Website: crate-barrel
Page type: delivery-shipping
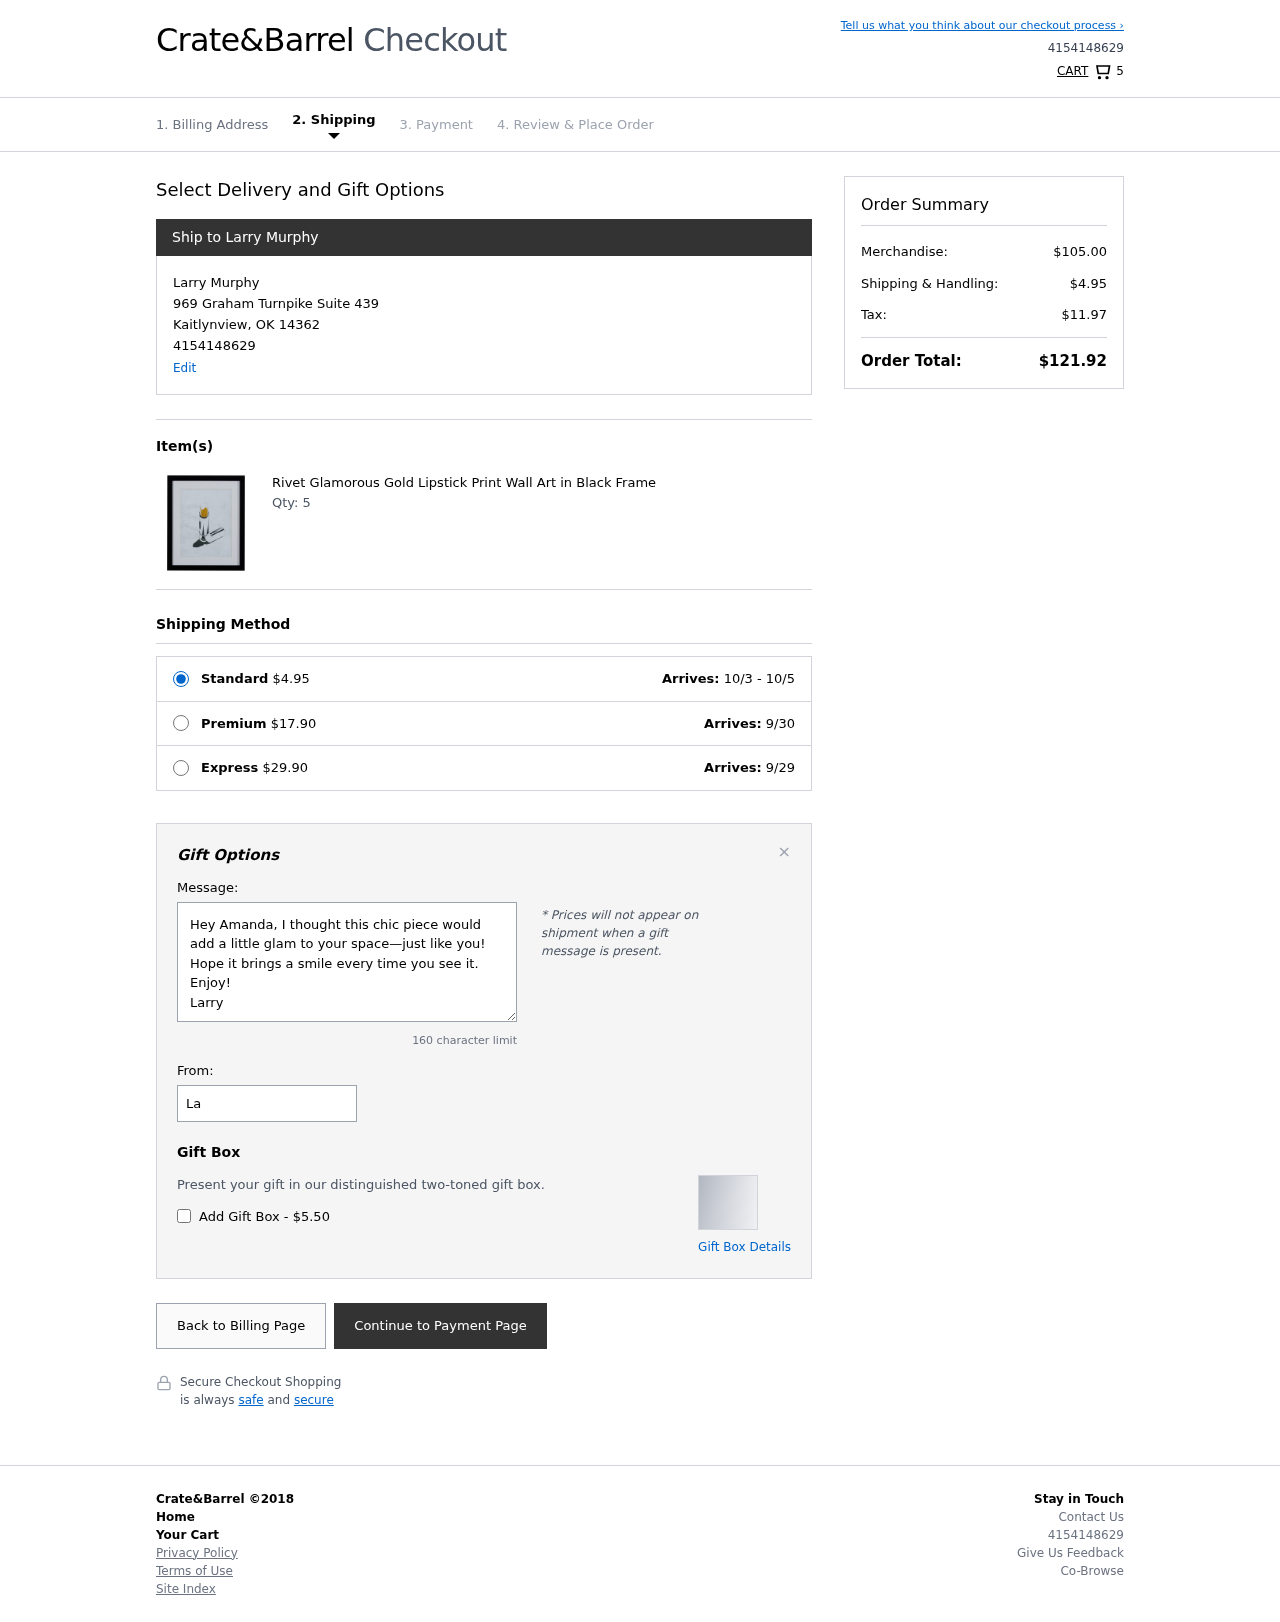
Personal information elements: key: PII_CITY
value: Kaitlynview
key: PII_FULLNAME
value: Larry Murphy
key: PII_PHONE
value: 4154148629
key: PII_POSTCODE
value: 14362
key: PII_STATE_ABBR
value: OK
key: PII_STREET
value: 969 Graham Turnpike Suite 439
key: PII_FIRSTNAME
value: Larry
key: PII_LASTNAME
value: Murphy
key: PII_FULLNAME2
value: Larry Murphy
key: PII_FULLNAME3
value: Larry Murphy
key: PII_FIRSTNAME2
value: Larry
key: PII_FIRSTNAME3
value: Larry
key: PII_LASTNAME2
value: Murphy
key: PII_LASTNAME3
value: Murphy
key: PII_FIRSTNAME_DERIVED
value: Larry
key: PII_LASTNAME_DERIVED
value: Murphy
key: PII_FULLNAME_DERIVED
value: Larry Murphy
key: PII_NAME_FULL_DERIVED
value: Larry Murphy
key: PII_PHONE_LINE
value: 8629
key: PII_PHONE_SUFFIX
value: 8629
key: PII_PHONE2
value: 4154148629
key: PII_PHONE3
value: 4154148629
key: PII_PHONE_NUMERIC
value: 4154148629
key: PII_PHONE_LINE_NUMERIC
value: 8629
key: PII_PHONE_SUFFIX_NUMERIC
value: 8629
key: PII_PHONE2_NUMERIC
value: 4154148629
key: PII_PHONE3_NUMERIC
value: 4154148629
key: PII_PHONE_DIGITS
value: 4154148629
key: PII_PHONE_LAST4
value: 8629
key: PII_GIFT_MESSAGE
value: Hey Amanda, I thought this chic piece would add a little glam to your space—just like you! Hope it brings a smile every time you see it. Enjoy!
Larry
Product elements: key: PRODUCT1_NAME
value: Rivet Glamorous Gold Lipstick Print Wall Art in Black Frame
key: PRODUCT1_QUANTITY
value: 5
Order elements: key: ORDER_NUM_ITEMS
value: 5
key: ORDER_SHIPPING_COST
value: $4.95
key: ORDER_DELIVERY_DATE
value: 10/3 - 10/5
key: PREMIUM_SHIPPING_COST
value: $17.90
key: PREMIUM_DELIVERY_DATE
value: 9/30
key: EXPRESS_SHIPPING_COST
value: $29.90
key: EXPRESS_DELIVERY_DATE
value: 9/29
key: ORDER_SUBTOTAL
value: $105.00
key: ORDER_SHIPPING_COST2
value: $4.95
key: ORDER_TAX
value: $11.97
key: ORDER_TOTAL
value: $121.92